Field crop: maize
Growth stage: 2
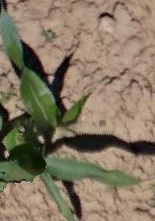
Species: maize